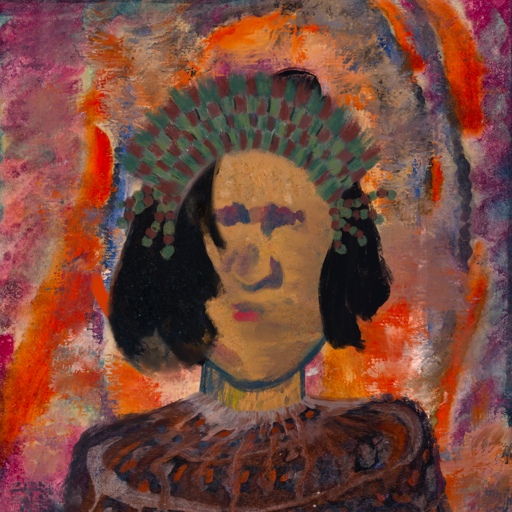
Background: Experience, Head And Neck Front: In_The_Sun, Face Front: In_The_Sun, Bust: Hypocrite, Hair Front: Mosgoul, Head Accessory: After_Raid_Crown, Second Necklace: Blank, Necklace: Blank, Baby: Blank